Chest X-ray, AP view. Patient: 44 years old, sex F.
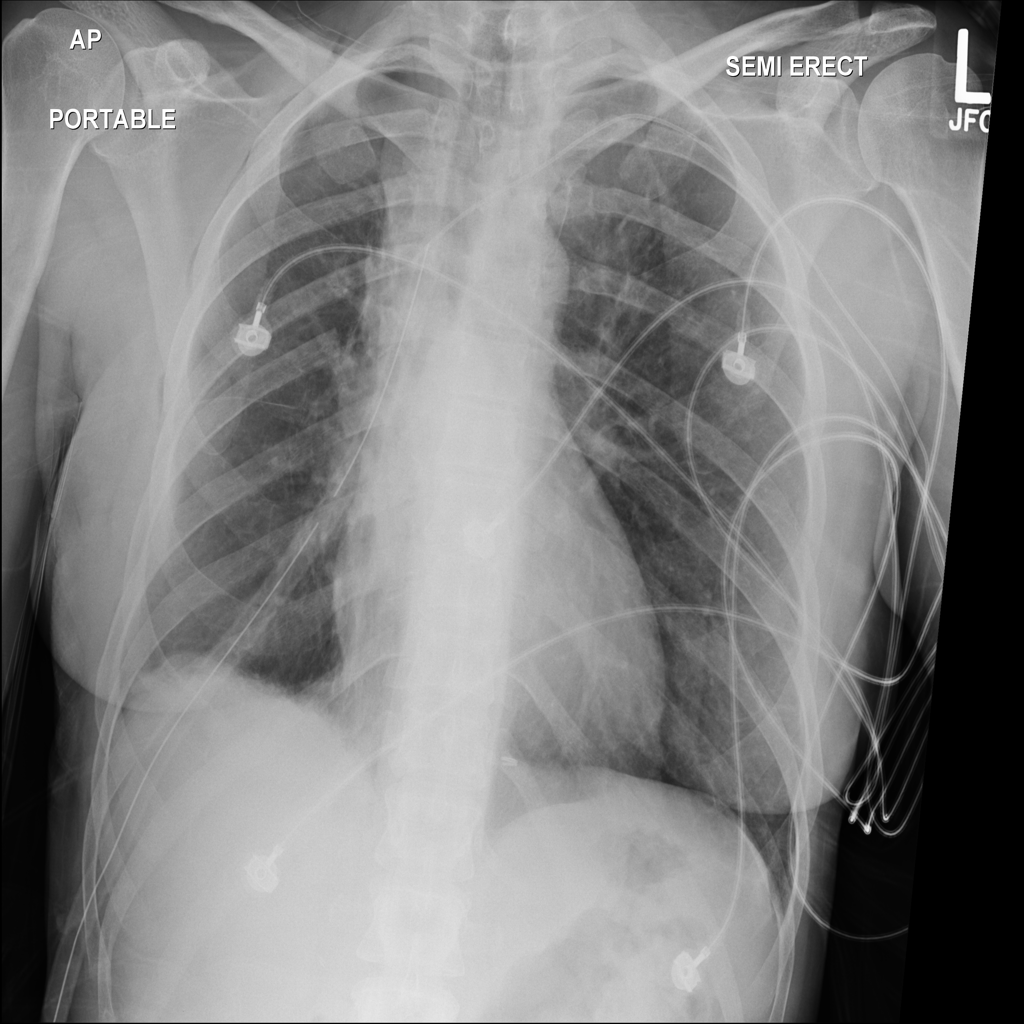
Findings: Atelectasis